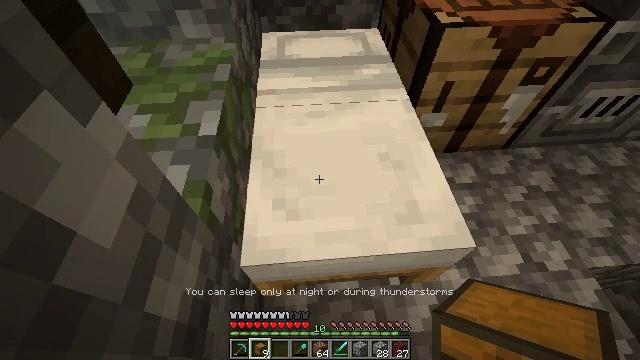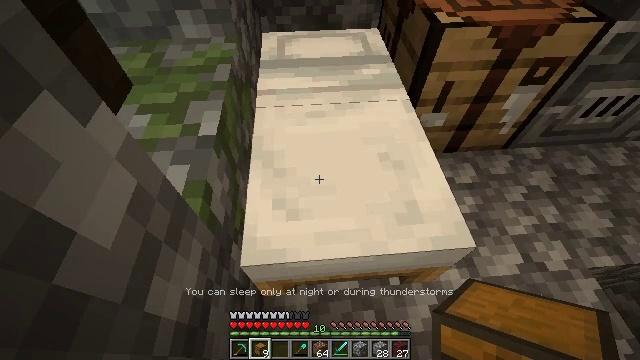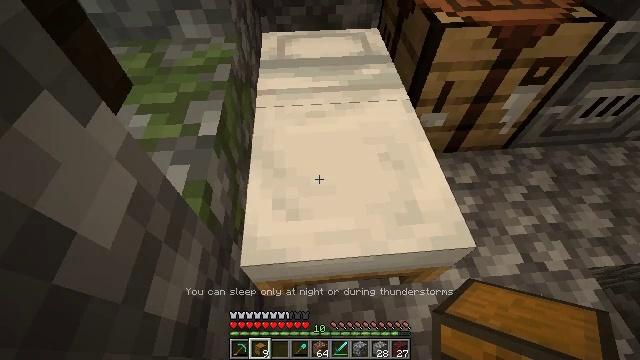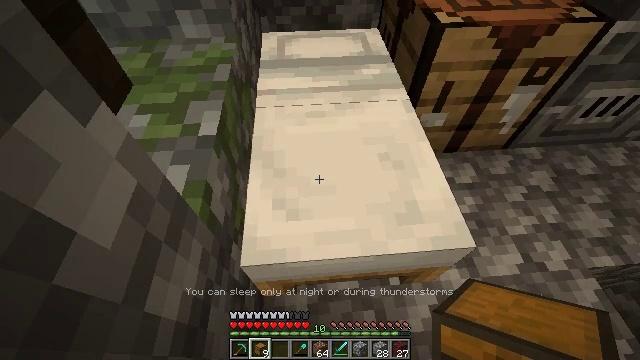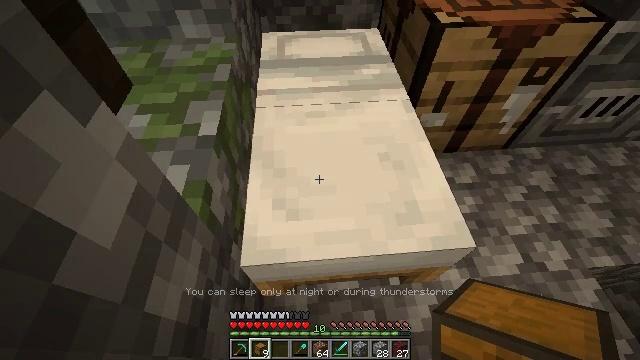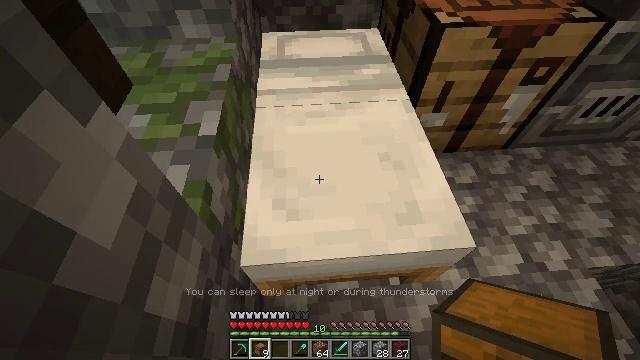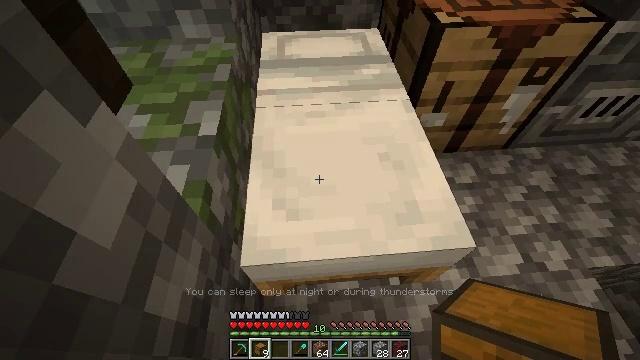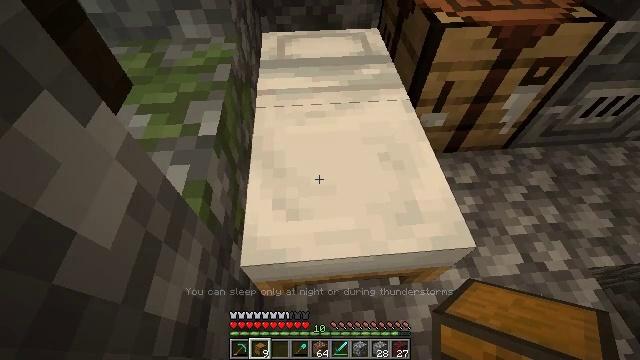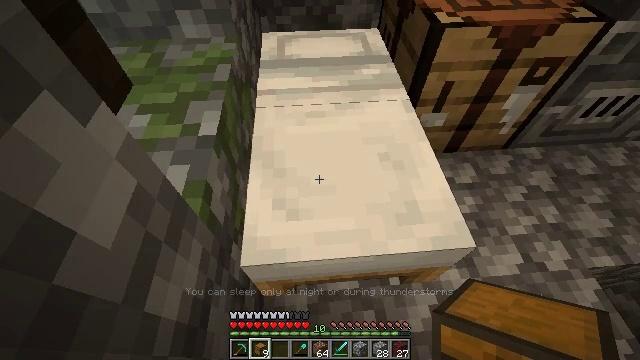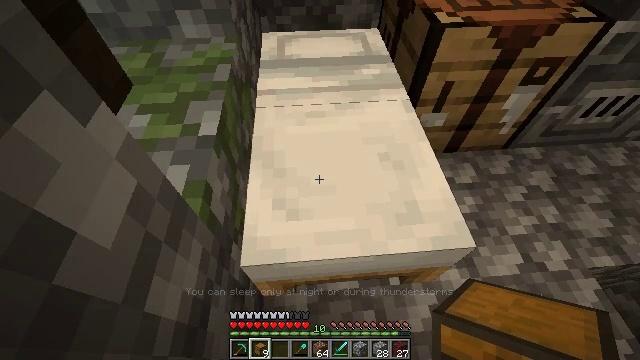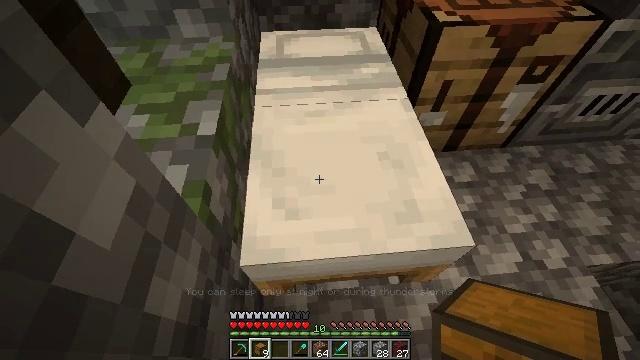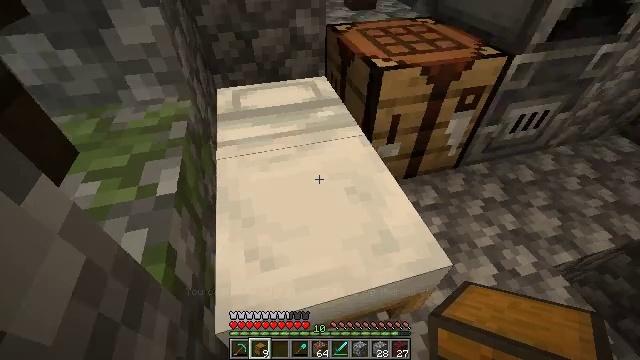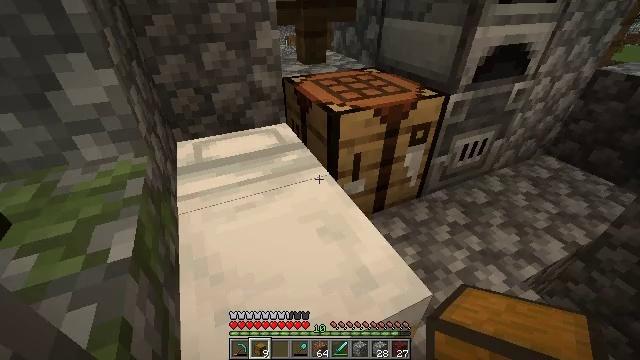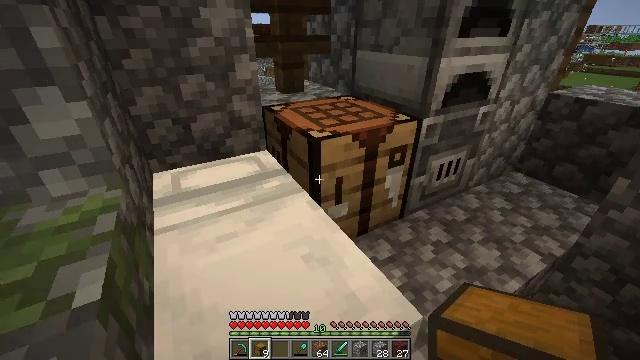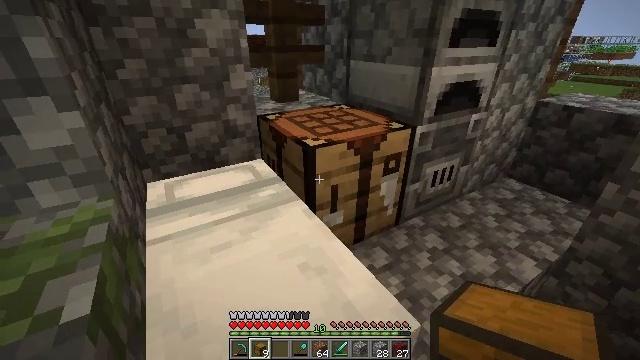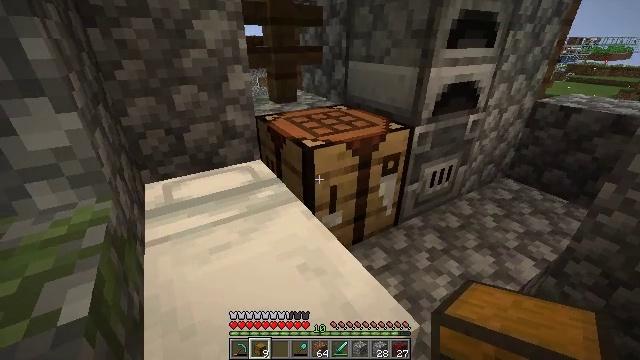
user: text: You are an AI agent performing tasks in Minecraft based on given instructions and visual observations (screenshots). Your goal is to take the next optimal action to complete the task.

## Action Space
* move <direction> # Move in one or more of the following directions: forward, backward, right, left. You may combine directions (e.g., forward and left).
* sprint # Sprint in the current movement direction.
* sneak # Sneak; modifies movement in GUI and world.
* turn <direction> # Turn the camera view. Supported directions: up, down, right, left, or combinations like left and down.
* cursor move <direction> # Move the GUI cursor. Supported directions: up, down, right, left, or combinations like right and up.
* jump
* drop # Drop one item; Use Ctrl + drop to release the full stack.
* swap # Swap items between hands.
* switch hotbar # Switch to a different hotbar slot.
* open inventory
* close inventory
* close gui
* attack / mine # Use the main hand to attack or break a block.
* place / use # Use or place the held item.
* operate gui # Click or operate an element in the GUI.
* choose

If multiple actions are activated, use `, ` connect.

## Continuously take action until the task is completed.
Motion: motion action
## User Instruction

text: Take 5 iron ingots and a chest to craft a hopper.
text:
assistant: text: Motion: no_op
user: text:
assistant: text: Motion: no_op
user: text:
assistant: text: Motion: no_op
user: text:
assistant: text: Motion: no_op
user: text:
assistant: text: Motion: no_op
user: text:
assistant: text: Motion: no_op
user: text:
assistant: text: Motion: no_op
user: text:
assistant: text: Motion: no_op
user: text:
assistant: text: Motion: no_op
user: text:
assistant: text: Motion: no_op
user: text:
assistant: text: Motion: turn right and up
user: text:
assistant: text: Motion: turn right and up
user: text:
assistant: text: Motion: turn right and up
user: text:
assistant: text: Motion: turn right and up
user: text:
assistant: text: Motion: no_op
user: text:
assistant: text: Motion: no_op
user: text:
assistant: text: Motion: no_op
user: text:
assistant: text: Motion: no_op
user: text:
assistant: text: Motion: use / place
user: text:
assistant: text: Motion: use / place
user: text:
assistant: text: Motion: use / place
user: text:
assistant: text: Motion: use / place
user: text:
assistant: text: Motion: no_op
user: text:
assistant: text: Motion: open gui
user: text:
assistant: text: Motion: no_op
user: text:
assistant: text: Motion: no_op
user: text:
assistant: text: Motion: no_op
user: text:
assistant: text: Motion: no_op
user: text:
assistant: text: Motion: no_op
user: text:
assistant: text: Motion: no_op